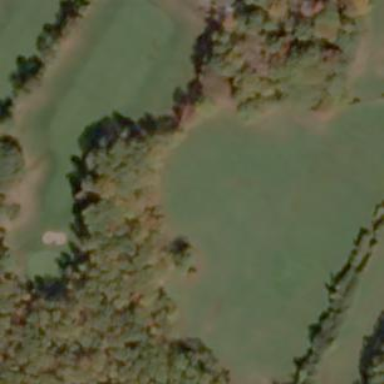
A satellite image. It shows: Golf fairway surrounded by grass.